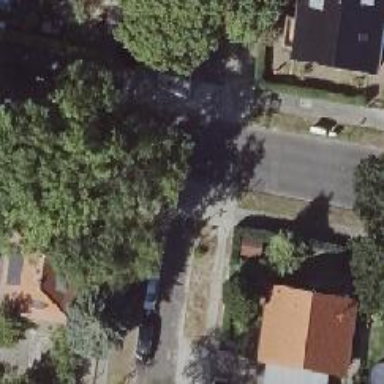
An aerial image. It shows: Road with "give way" sign.